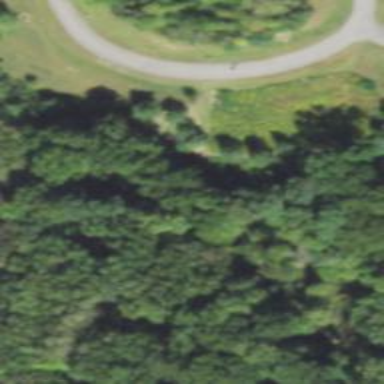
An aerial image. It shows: Path.